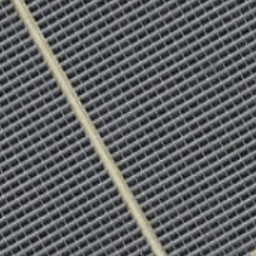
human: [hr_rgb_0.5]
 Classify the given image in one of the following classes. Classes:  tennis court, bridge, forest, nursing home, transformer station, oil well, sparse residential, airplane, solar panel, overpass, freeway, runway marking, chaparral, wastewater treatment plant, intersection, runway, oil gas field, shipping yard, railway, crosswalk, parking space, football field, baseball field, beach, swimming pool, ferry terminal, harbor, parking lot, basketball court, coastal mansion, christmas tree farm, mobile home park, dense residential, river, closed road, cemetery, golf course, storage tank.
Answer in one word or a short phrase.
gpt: solar panel